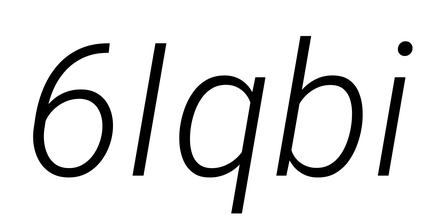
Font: Roboto-Italic_Light_Italic